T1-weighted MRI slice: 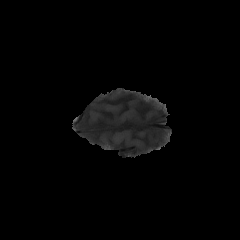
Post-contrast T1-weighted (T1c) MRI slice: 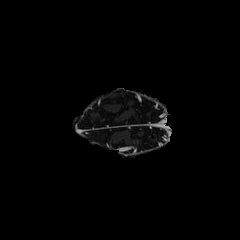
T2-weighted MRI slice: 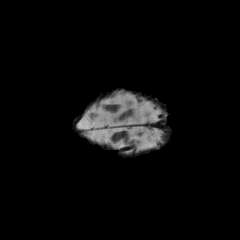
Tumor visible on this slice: no